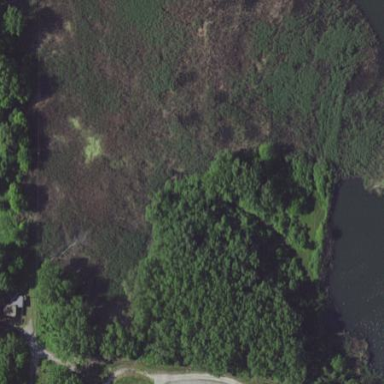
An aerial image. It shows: Marshy wetland area.